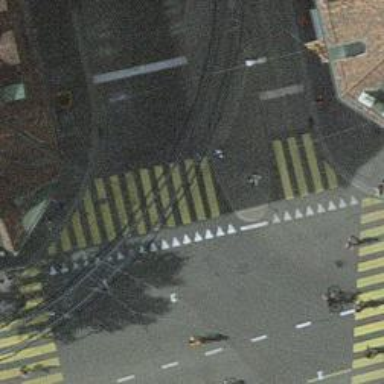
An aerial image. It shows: Tram crossing on the railway.